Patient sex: F
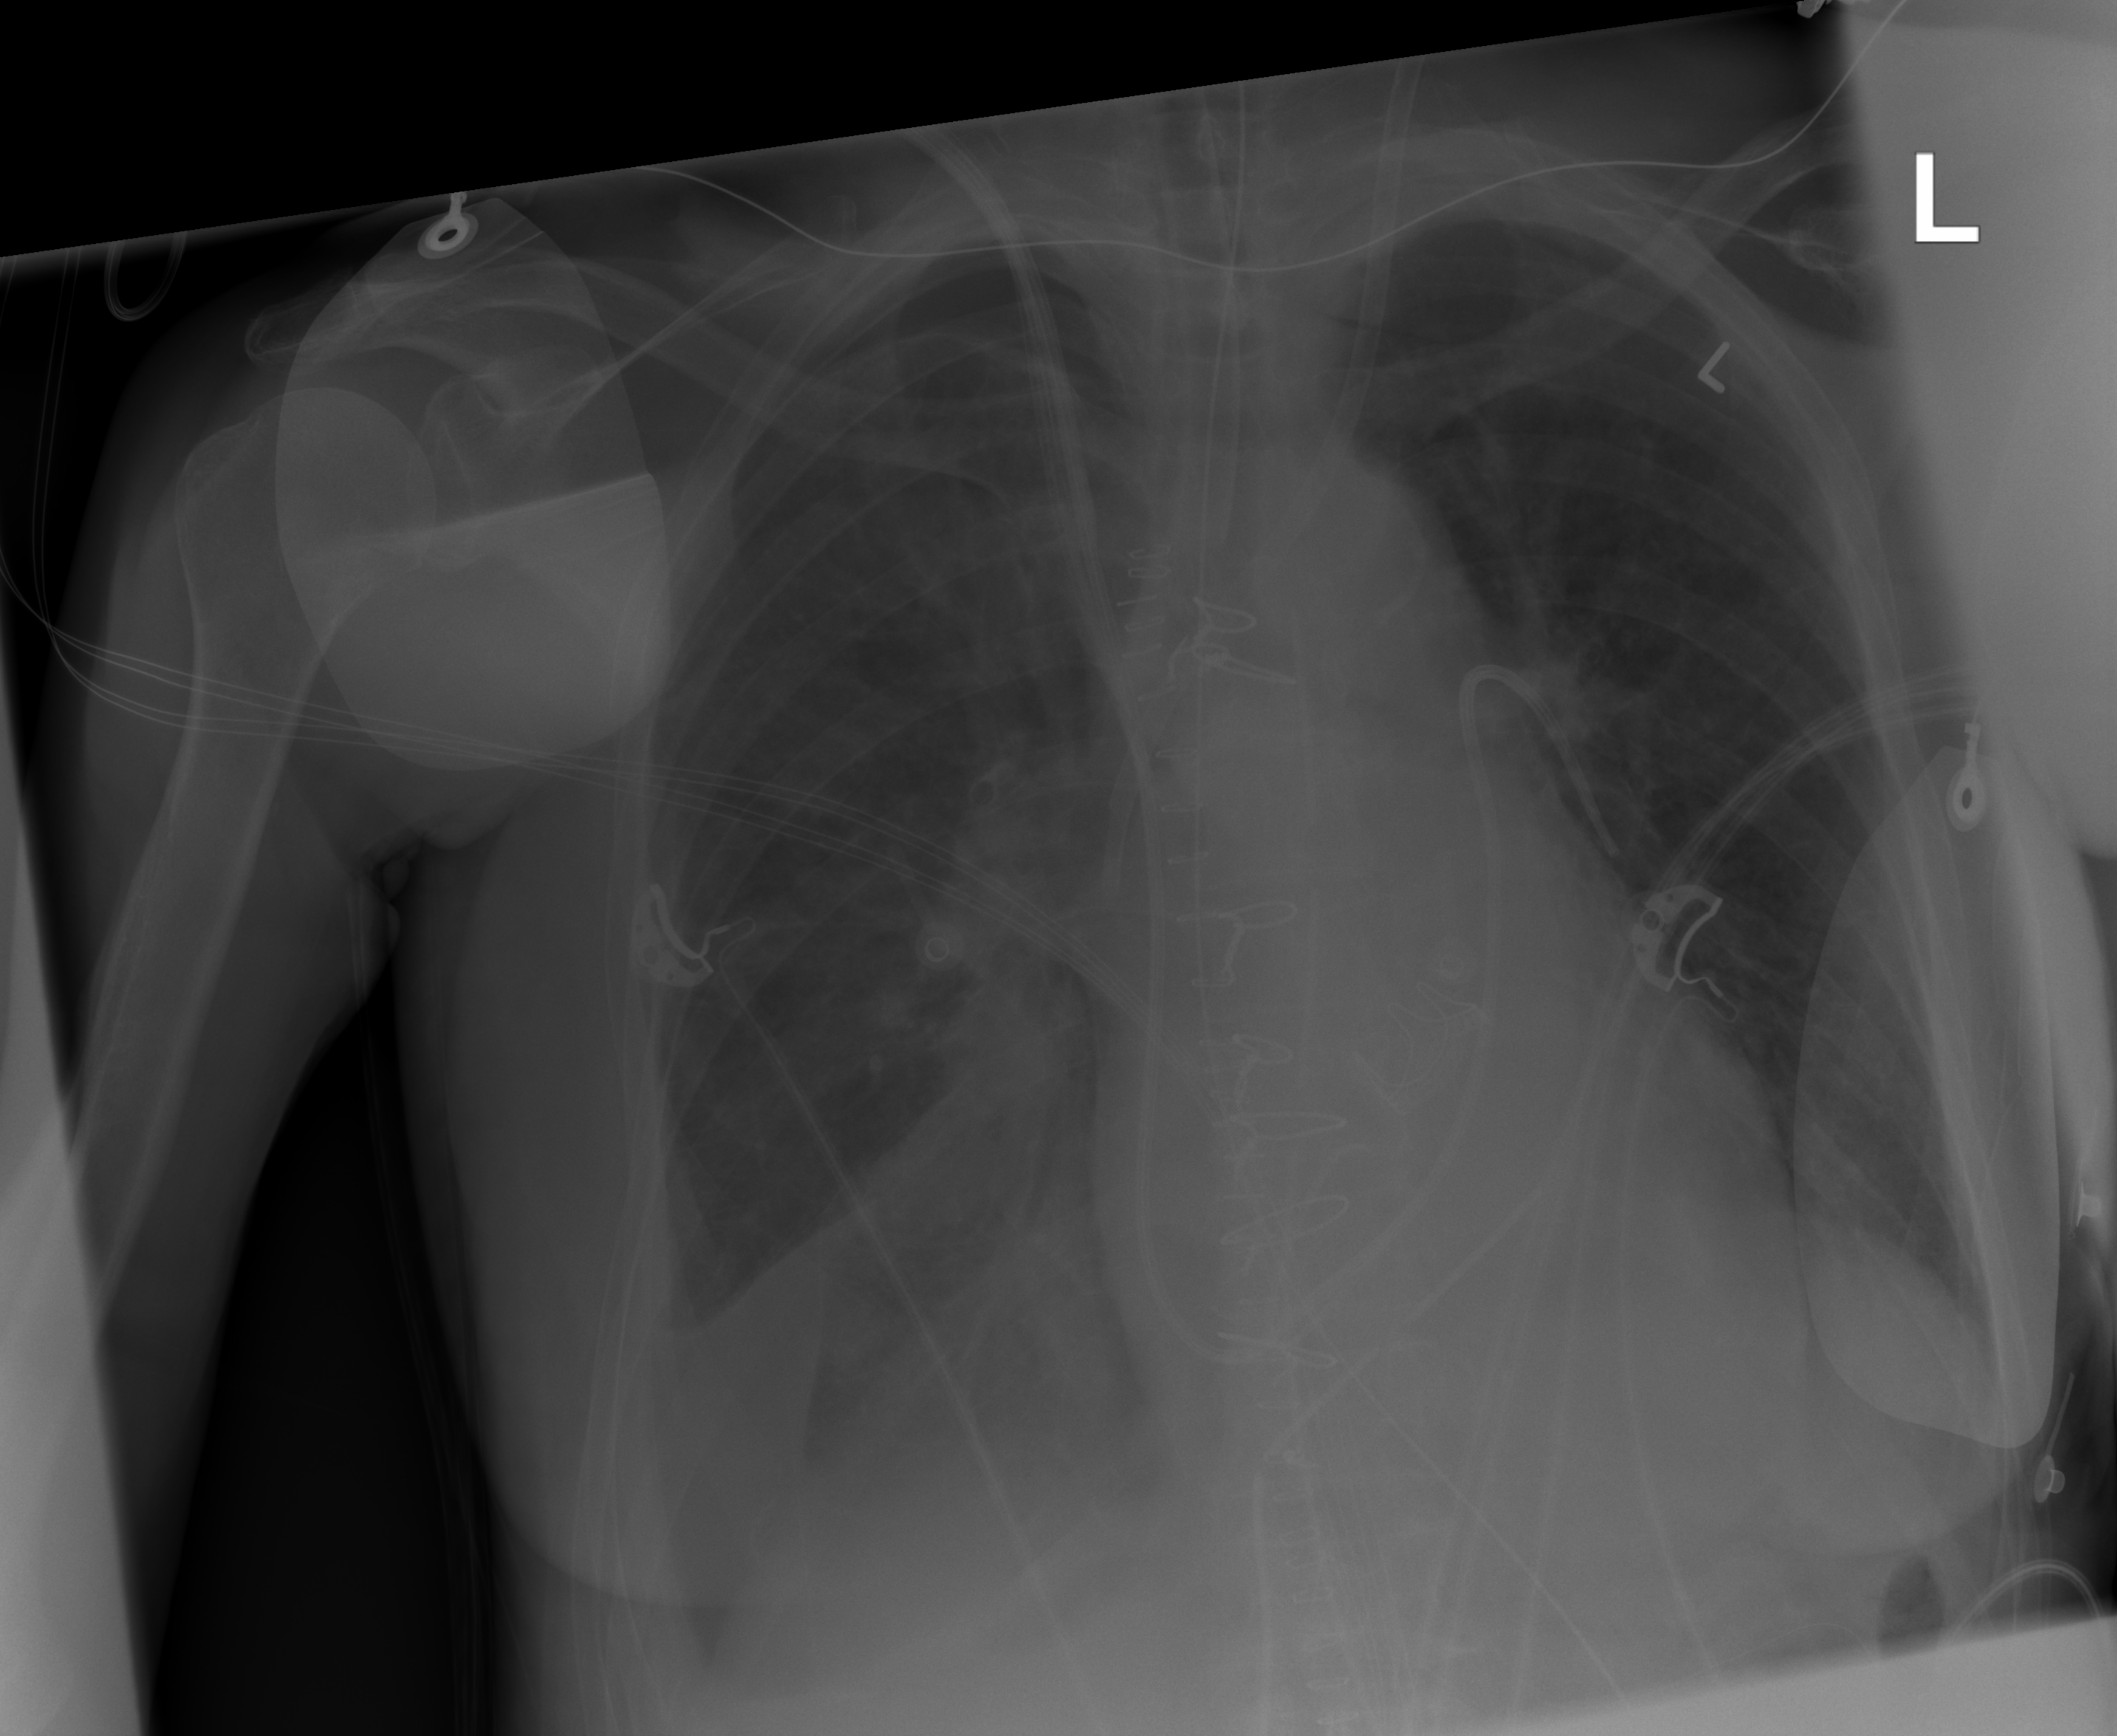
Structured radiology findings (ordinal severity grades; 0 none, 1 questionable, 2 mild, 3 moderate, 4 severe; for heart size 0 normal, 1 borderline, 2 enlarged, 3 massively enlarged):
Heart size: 2
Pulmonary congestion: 0
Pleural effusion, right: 2
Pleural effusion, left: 0
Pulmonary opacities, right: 0
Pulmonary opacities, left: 0
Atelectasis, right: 2
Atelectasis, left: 0